Interaction volume radius: 5 \u00c5
Interaction volume height: 10 \u00c5
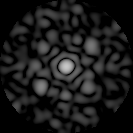
Disorder parameter: 0.7423